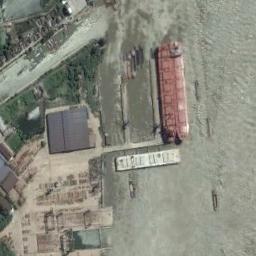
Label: ship